Question: If I'm doing something stupid, I'm sorry in advance. But I cannot identify my error.
Here is the code (header file):
'''
#import <Foundation/Foundation.h>
/**
Represents a cover image. It can be a game cover, a trophy image or even a player avatar.
It has three properties:
- **NSMutableString uri**: the link that points to the image.
- E.g.: [A Skyrim trophy image URI] (http://bit.ly/skyrimTrophyImageUri ).
- **UIImage img**: the actual image. That is, the bitmap.
- E.g.: 1A9A3826FB6B42C1B08824655A740620BC8E75F9.PNG
- **ResolutionType resolution**: the image resolution, which comes from an enumeration of this class called __"ResolutionType"__.
- E.g: SEN_75x41
*/
@interface NHOCCover : NSObject
'''
The result:

<URL>
I also tried:
- <URL>
Maybe Xcode is messing up with the file? On a second related question, do you know if there is a way to block Xcode from automagically create links in its editor? (I mean to change the font color to blue and underline it).
Thanks in advance.
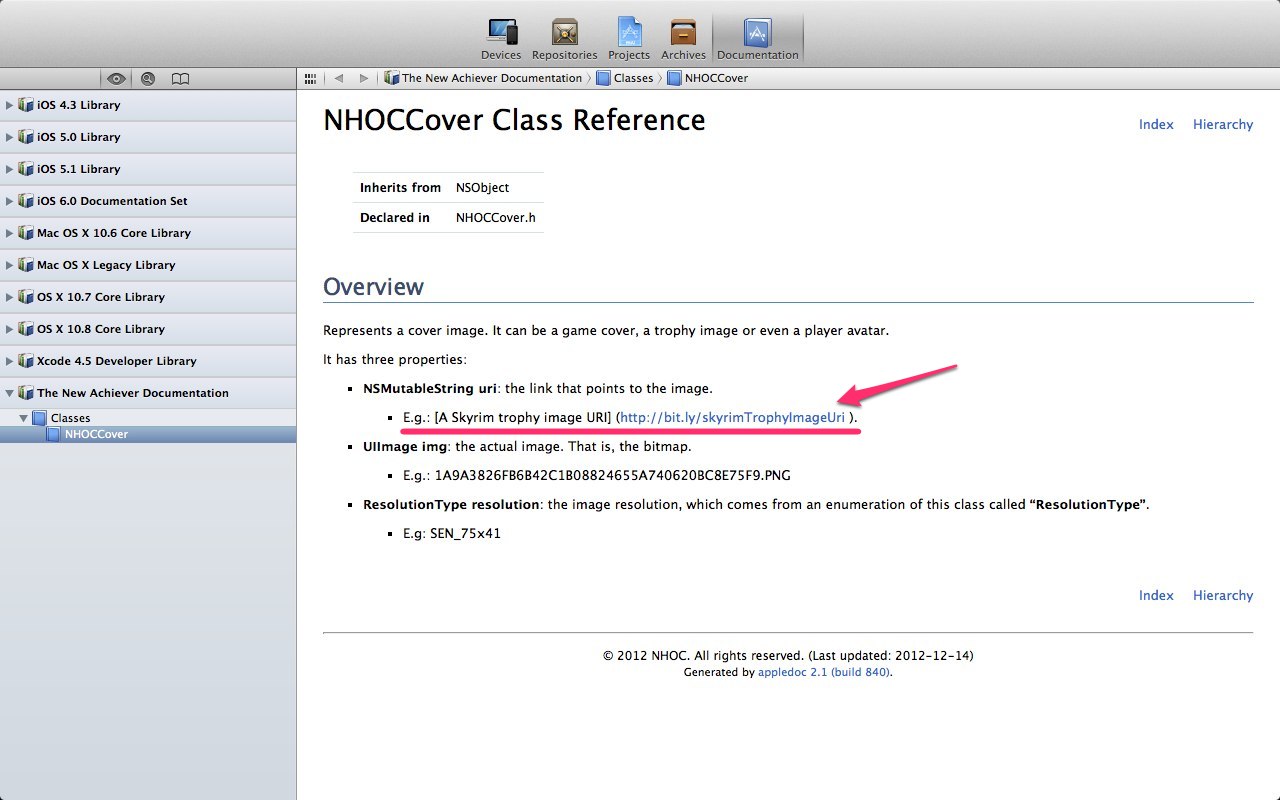
Answer: Already answered you on github, adding the answer here as well for folks coming to this page: this is known issue with v2, will be fixed in 3.0. See <URL>